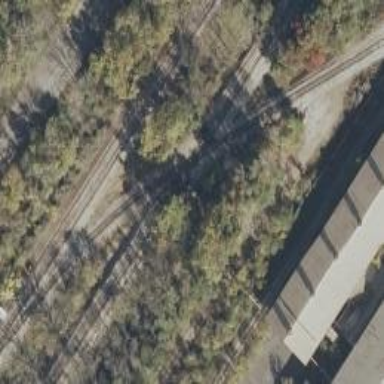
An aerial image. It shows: Railway crossing.